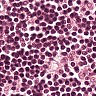
Metastatic tissue present: no